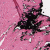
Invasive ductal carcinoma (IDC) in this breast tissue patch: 0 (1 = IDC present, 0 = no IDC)